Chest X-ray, PA view. Patient: 51 years old, sex M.
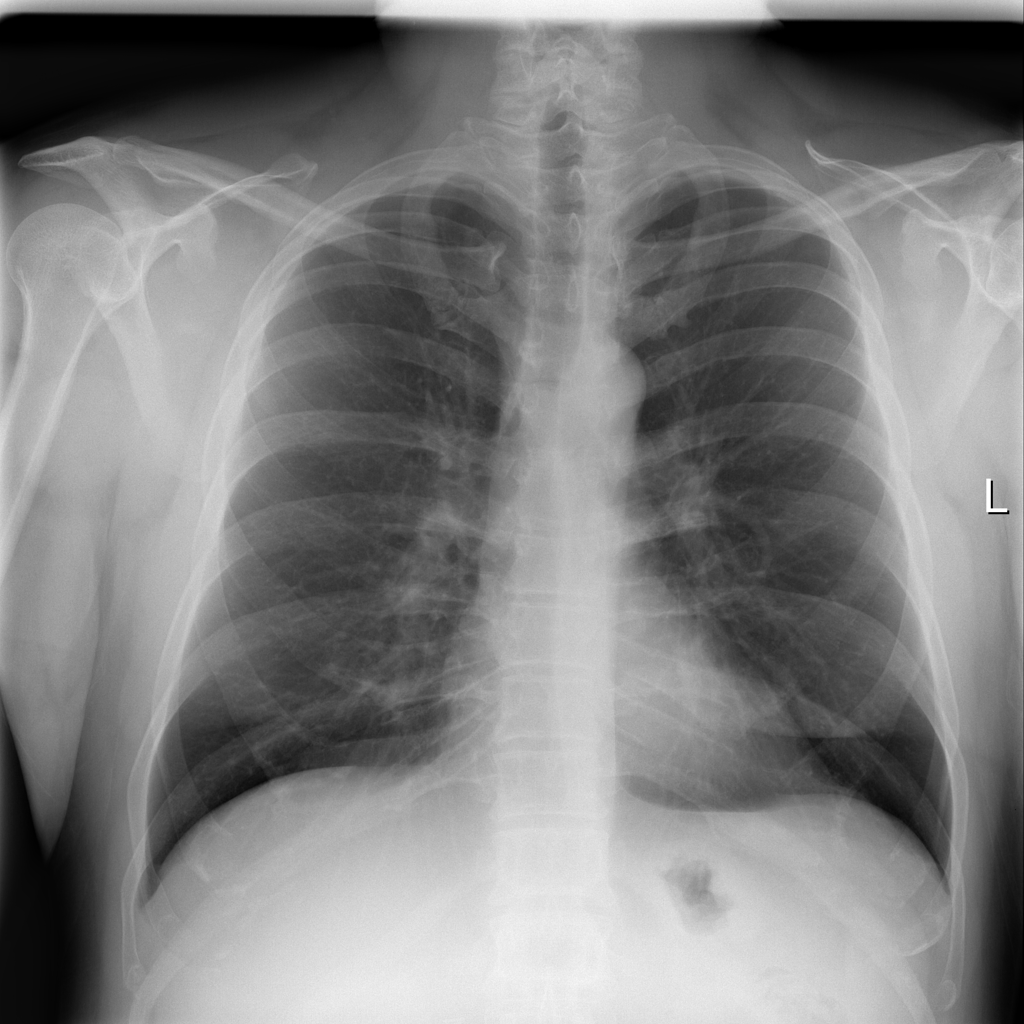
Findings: No Finding